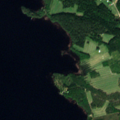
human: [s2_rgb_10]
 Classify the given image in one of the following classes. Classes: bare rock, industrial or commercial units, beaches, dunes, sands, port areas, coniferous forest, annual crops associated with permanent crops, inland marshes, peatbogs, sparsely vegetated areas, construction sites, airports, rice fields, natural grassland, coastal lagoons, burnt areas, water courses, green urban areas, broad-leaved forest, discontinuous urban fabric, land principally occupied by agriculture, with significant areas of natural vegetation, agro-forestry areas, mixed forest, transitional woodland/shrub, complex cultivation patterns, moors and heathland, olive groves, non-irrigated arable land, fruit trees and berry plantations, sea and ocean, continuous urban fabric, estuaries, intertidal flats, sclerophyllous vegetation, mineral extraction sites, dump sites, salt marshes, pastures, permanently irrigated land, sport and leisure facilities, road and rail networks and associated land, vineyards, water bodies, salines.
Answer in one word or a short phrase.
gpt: land principally occupied by agriculture, with significant areas of natural vegetation, coniferous forest, water bodies